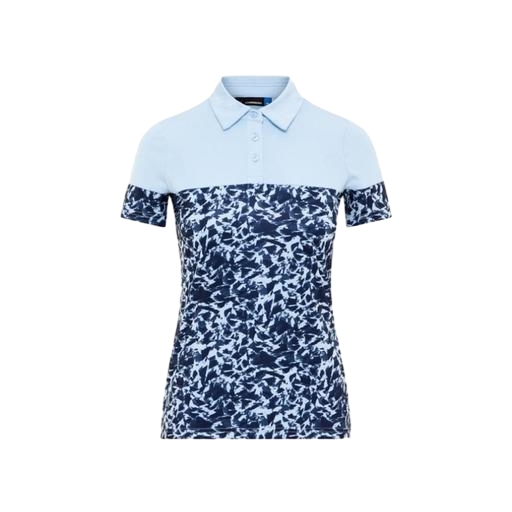
blue skinny-fit stretch polo shirt, blue printed polo top, blue skinny-fit polo shirt, white background